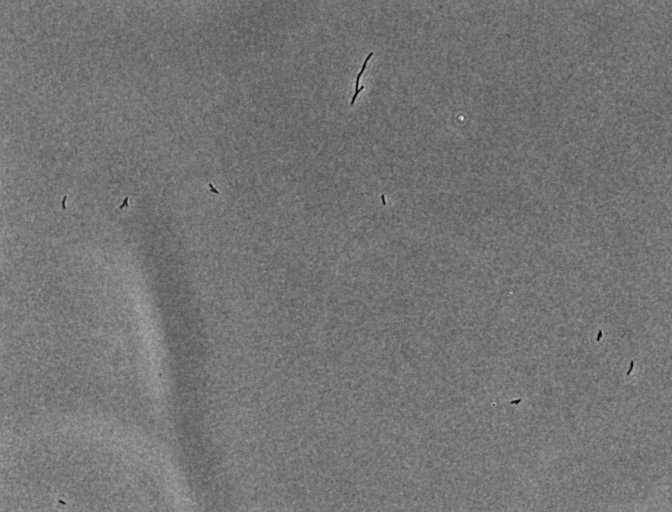
Phase contrast microscopy, 20x objective, 3 h incubation